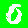
Digit: 0